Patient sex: F
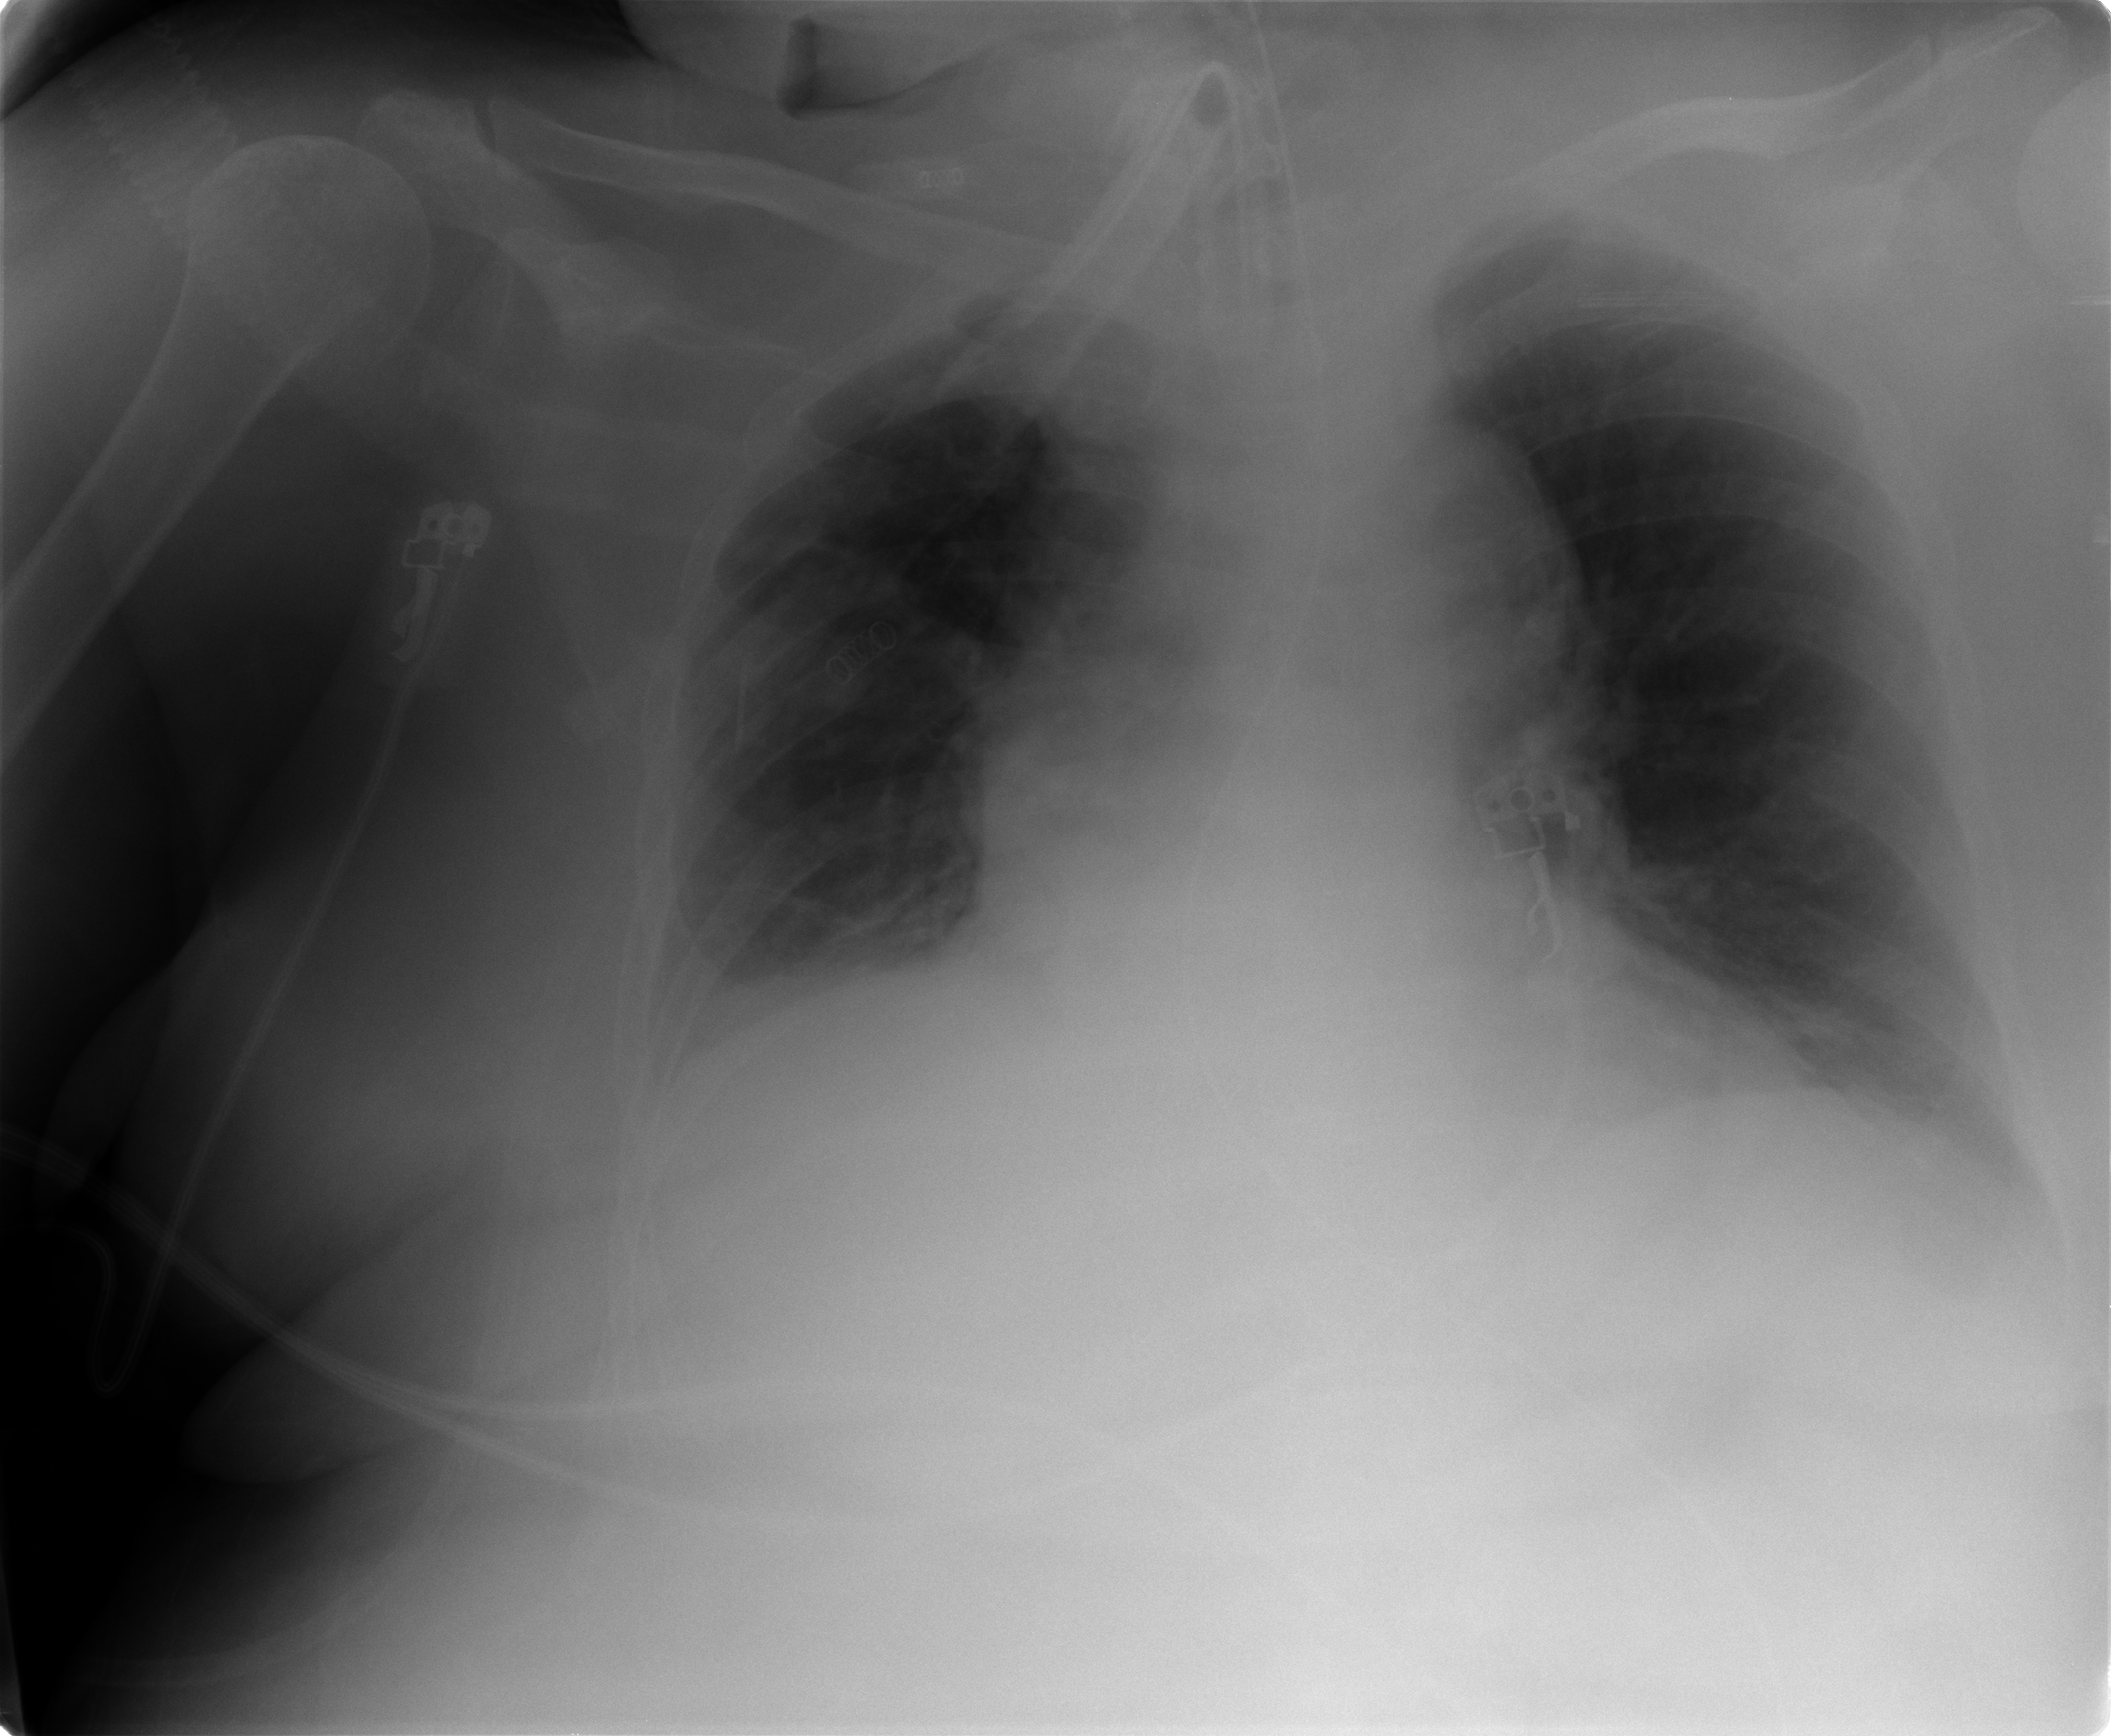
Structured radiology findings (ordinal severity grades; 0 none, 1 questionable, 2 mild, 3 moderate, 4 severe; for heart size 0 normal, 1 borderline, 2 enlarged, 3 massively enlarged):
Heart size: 2
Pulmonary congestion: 2
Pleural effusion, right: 2
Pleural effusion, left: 2
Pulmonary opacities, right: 2
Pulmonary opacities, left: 2
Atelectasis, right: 2
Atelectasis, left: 2